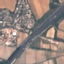
Land use / land cover class: Highway